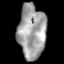
Tissue: lung
Cell type: Epithelial cells
Senescence score: 0.1179
Nuclear area (px): 1464
Mean DAPI intensity: 160.765